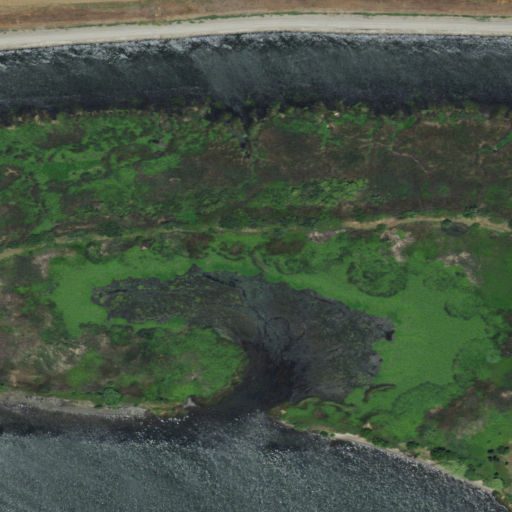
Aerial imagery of island in California named Morrison Island containing open water, woody wetlands, cultivated crops, herbaceous wetlands, open development, low intensity development, and high intensity development